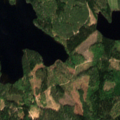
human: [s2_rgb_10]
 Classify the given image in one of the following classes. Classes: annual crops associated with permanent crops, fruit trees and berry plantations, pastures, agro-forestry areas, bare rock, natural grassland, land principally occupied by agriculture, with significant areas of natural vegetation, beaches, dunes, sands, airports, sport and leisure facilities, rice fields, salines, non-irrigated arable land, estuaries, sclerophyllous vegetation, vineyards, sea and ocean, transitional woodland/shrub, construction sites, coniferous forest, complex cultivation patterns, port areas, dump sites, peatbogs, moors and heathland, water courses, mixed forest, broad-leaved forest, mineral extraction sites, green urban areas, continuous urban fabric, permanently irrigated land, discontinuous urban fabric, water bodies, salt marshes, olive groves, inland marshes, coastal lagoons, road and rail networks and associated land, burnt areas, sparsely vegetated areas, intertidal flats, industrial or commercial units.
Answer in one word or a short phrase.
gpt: broad-leaved forest, coniferous forest, mixed forest, water bodies